Question: I am a beginner of C language. I was recently writing a program to print a histogram of the number of instances of a character in an input. Printing the histogram horizontally is easy, but vertically is a challenge.
Please have a look at the following code:
'''
#include <stdio.h>
int main()
{
/*THIS IS JUST A SAMPLE OF WHAT I WANT TO ASK*/
int occurrence = 5;
int i;
for (i=0;i<occurrence;i++){
printf(" *
");
}
}
'''
For an example, say any letter occurs 5 times. So I have set the occurrence to 5. And I am printing the bar in the form of asterisks. Now through this code, I am able to print an histogram containing 5 asterisks. But the thing is if I want to print other elements, like the x and y axis, the code creates a character. So if I write the code to print other elements, they start printing from the next line. So I figured out something else.
Now read this code:
'''
#include <stdio.h>
int main()
{
/*THIS IS JUST A SAMPLE OF WHAT I WANT TO ASK*/
int instances = 5;
int i;
for (i=0;i<instances;i++){
printf(" * ");
}
}
'''
Now what I did is depending on the size of the output screen, I created 9 tab characters so that the next asterisk moves on to the next line without printing any character.
Now the main question:
This question might be stupid but if there is a solution, it will be best for me.
NOTE: If there is no such method of creating blank spaces then please suggest a good way to create a vertical histogram. If someone wants an improvisation in the question, I am ready to do it.
Thanks for the help!
If I use the first code and I make other chart elements using statements, this is the output::

Now can you see that the bar made of asterisks is not aligned with the x and y axis. This happens due to the character.
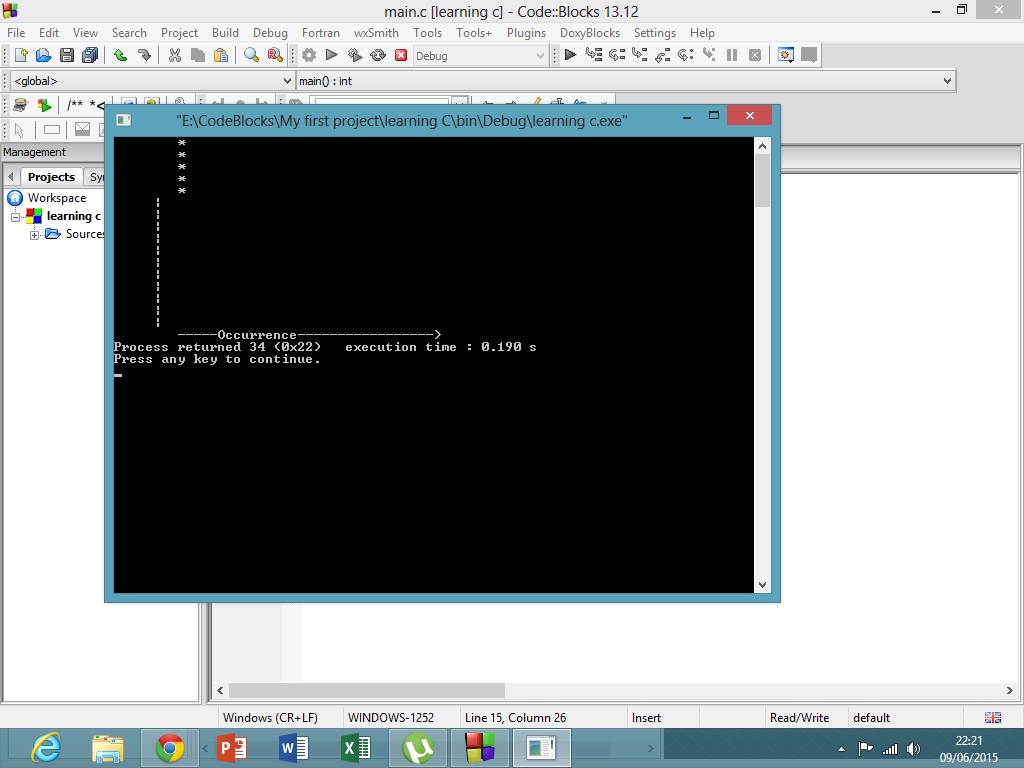
Answer: Instead of hacking around with spaces yourself, you might want to look into a library that handles all that graphical stuff for you. For example, <URL> is a pretty decent library to do pseudo-graphical output on a console. However, "ncurses" seems to be for Unix only, but there may be other libraries for Windows.
If using a library is not an option, I'd suggest to work with a 2-dimensional character buffer (that you treat like a bitmap) instead of writing things directly to the console. It's a lot less "fiddling around". Just watch out to truncate your buffer line size to the console line size before printing, in order to avoid automatic line breaks where you don't want them.